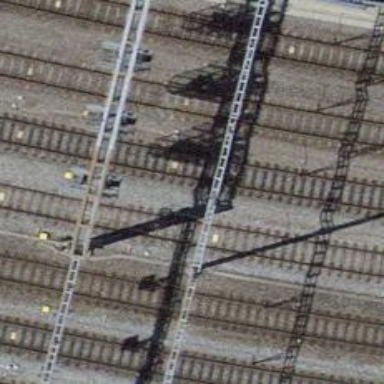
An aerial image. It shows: Railway signal.